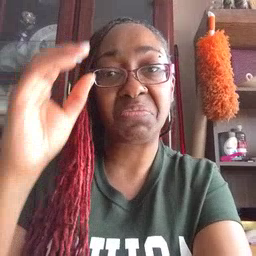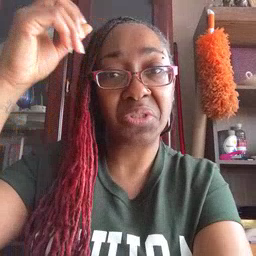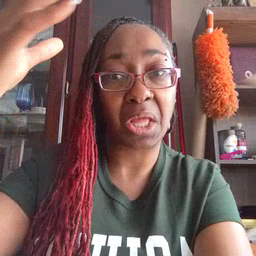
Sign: sun